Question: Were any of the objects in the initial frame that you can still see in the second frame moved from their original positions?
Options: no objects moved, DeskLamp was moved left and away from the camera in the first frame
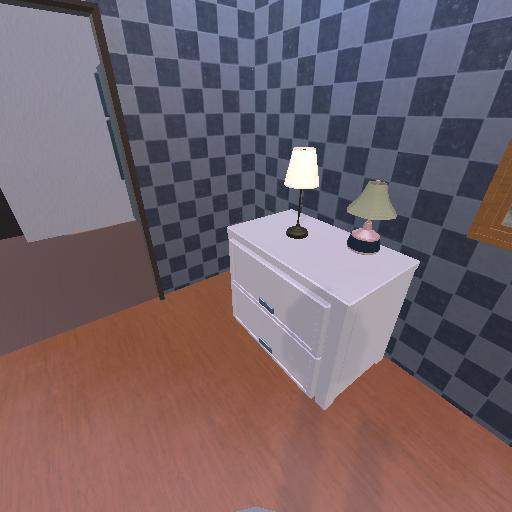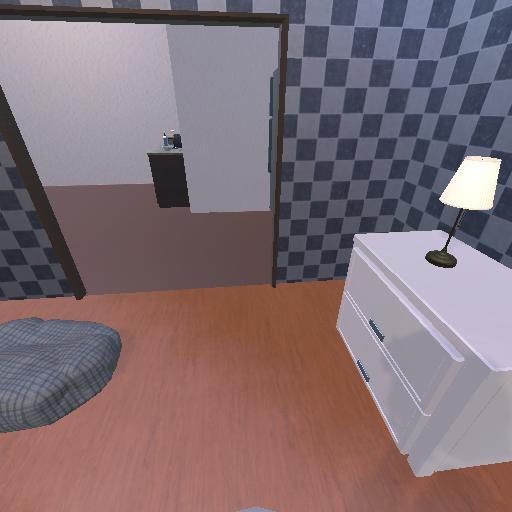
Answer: no objects moved